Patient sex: F
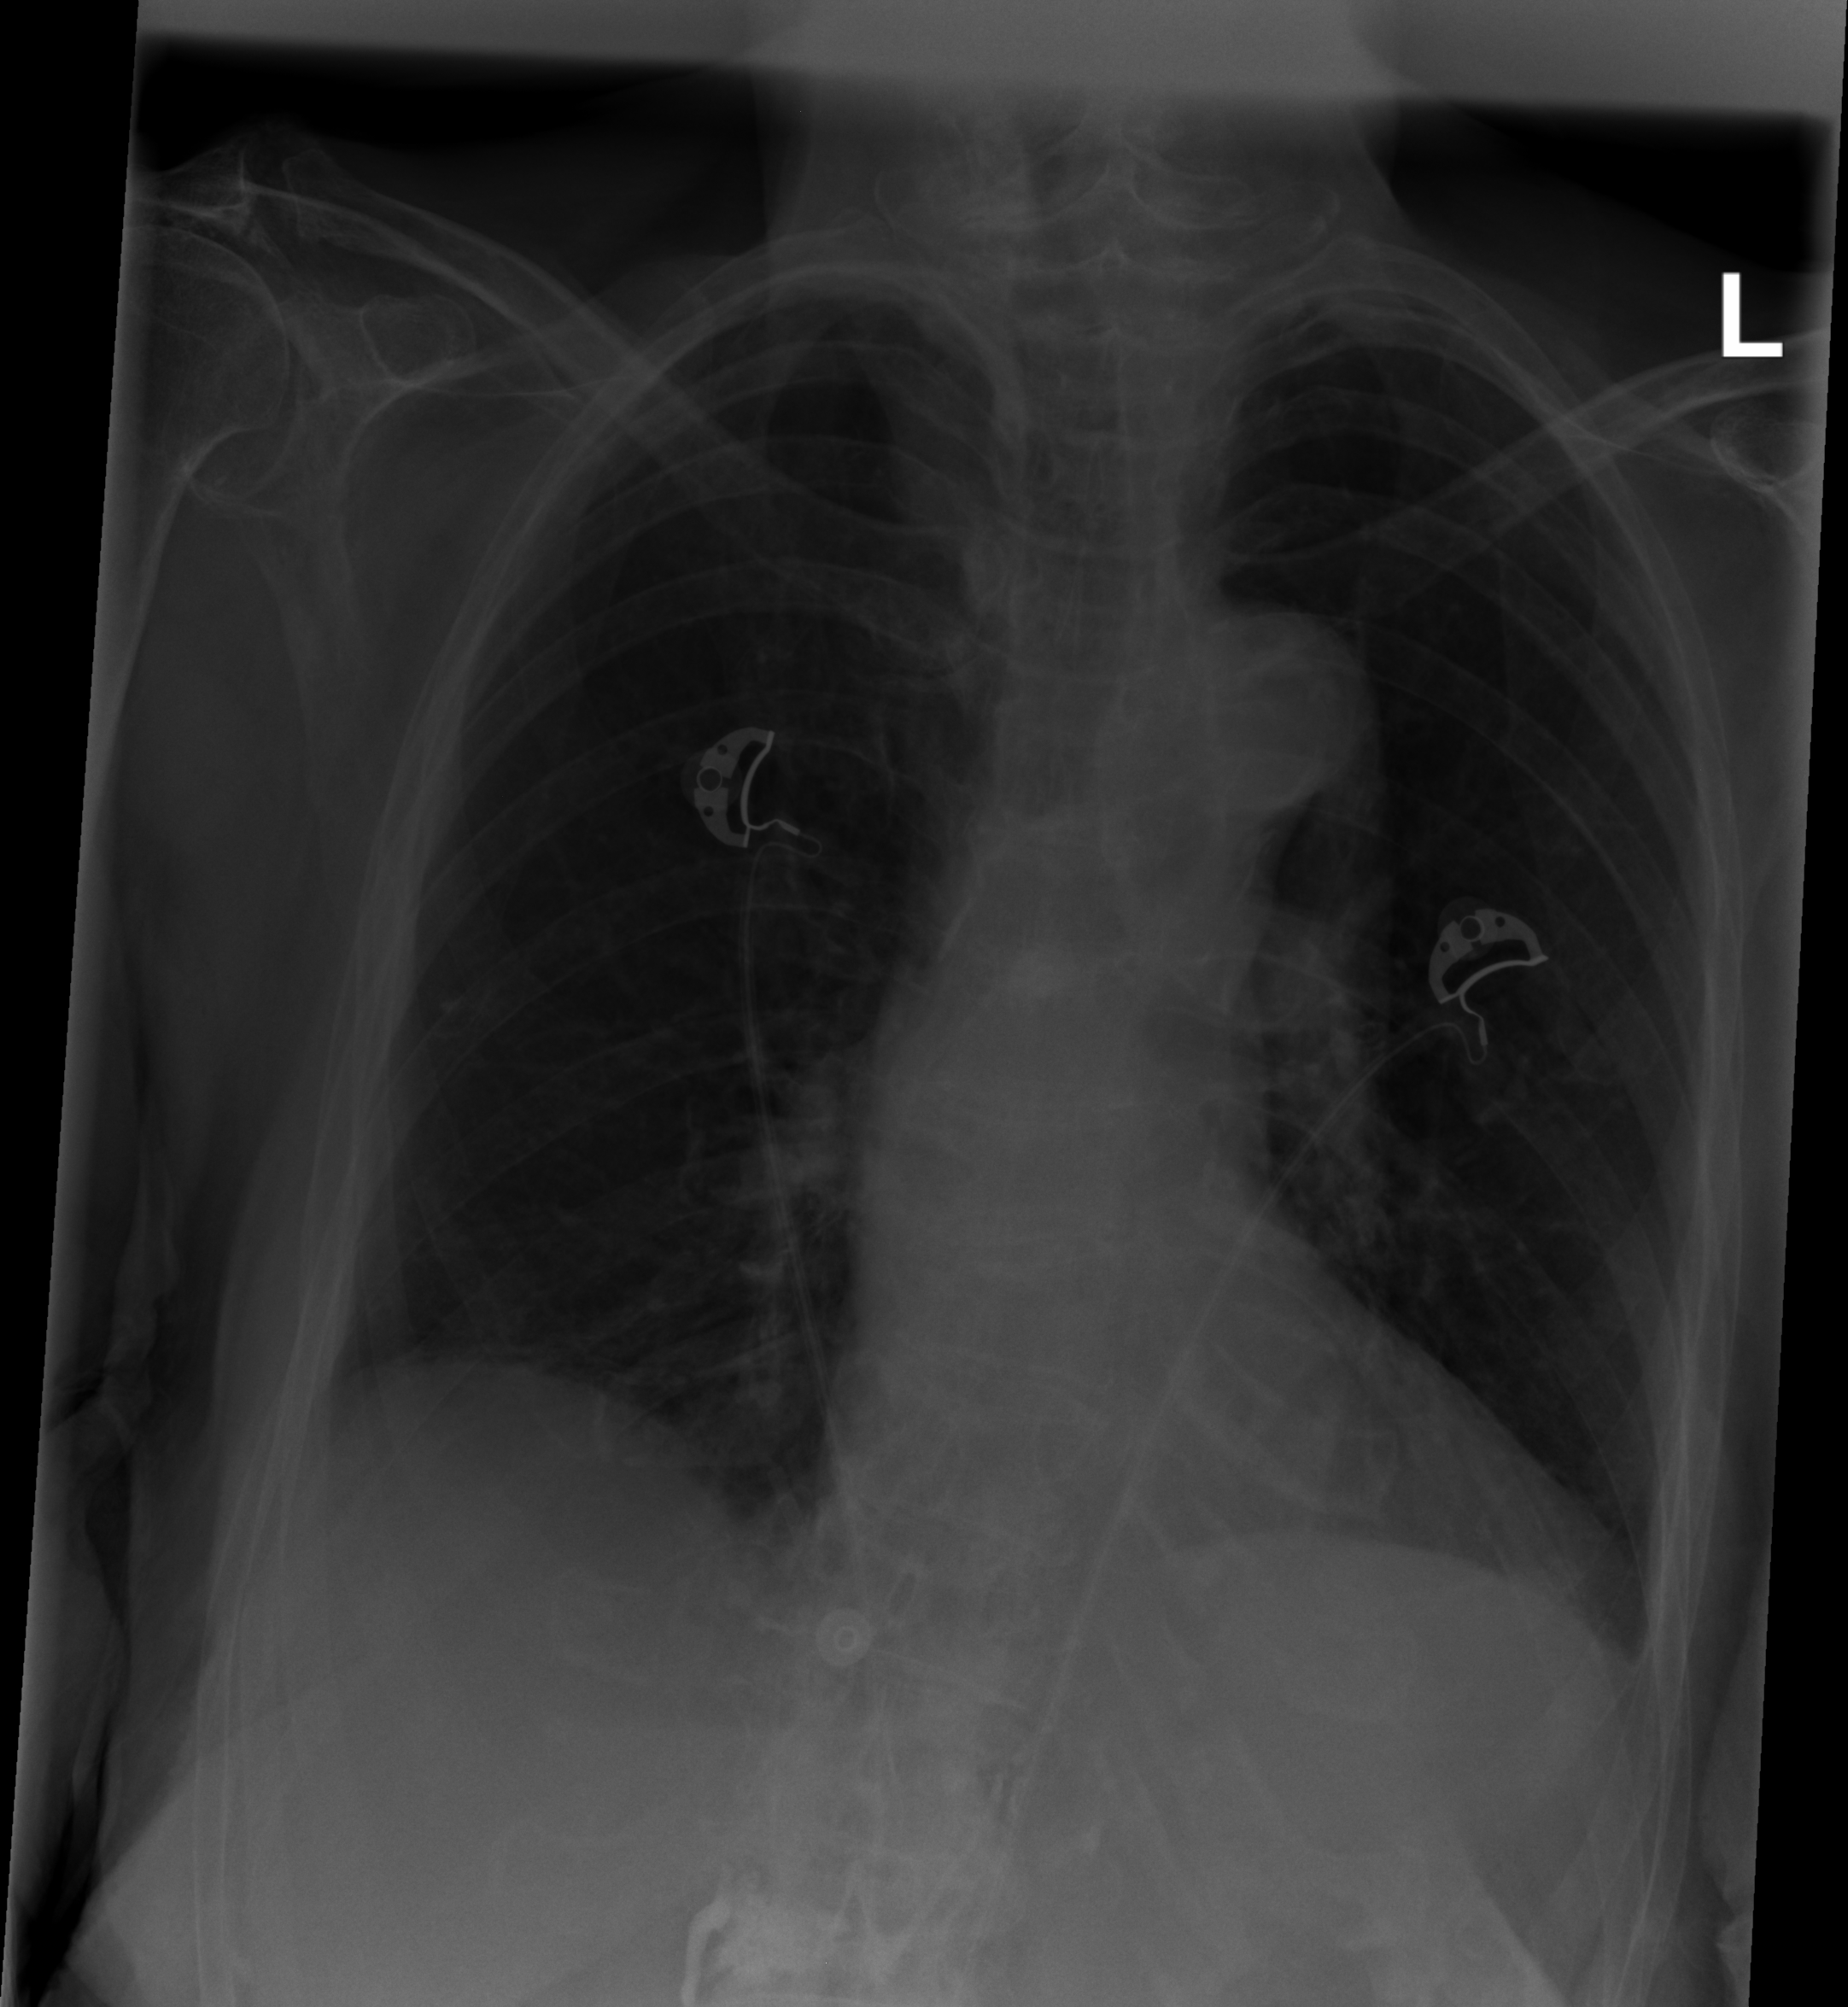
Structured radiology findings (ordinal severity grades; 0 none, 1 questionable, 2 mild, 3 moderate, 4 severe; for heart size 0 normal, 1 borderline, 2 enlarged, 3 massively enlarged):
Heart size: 0
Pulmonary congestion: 0
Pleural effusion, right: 0
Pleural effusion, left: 1
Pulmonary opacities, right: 0
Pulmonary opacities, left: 0
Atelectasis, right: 0
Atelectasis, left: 0